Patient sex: F
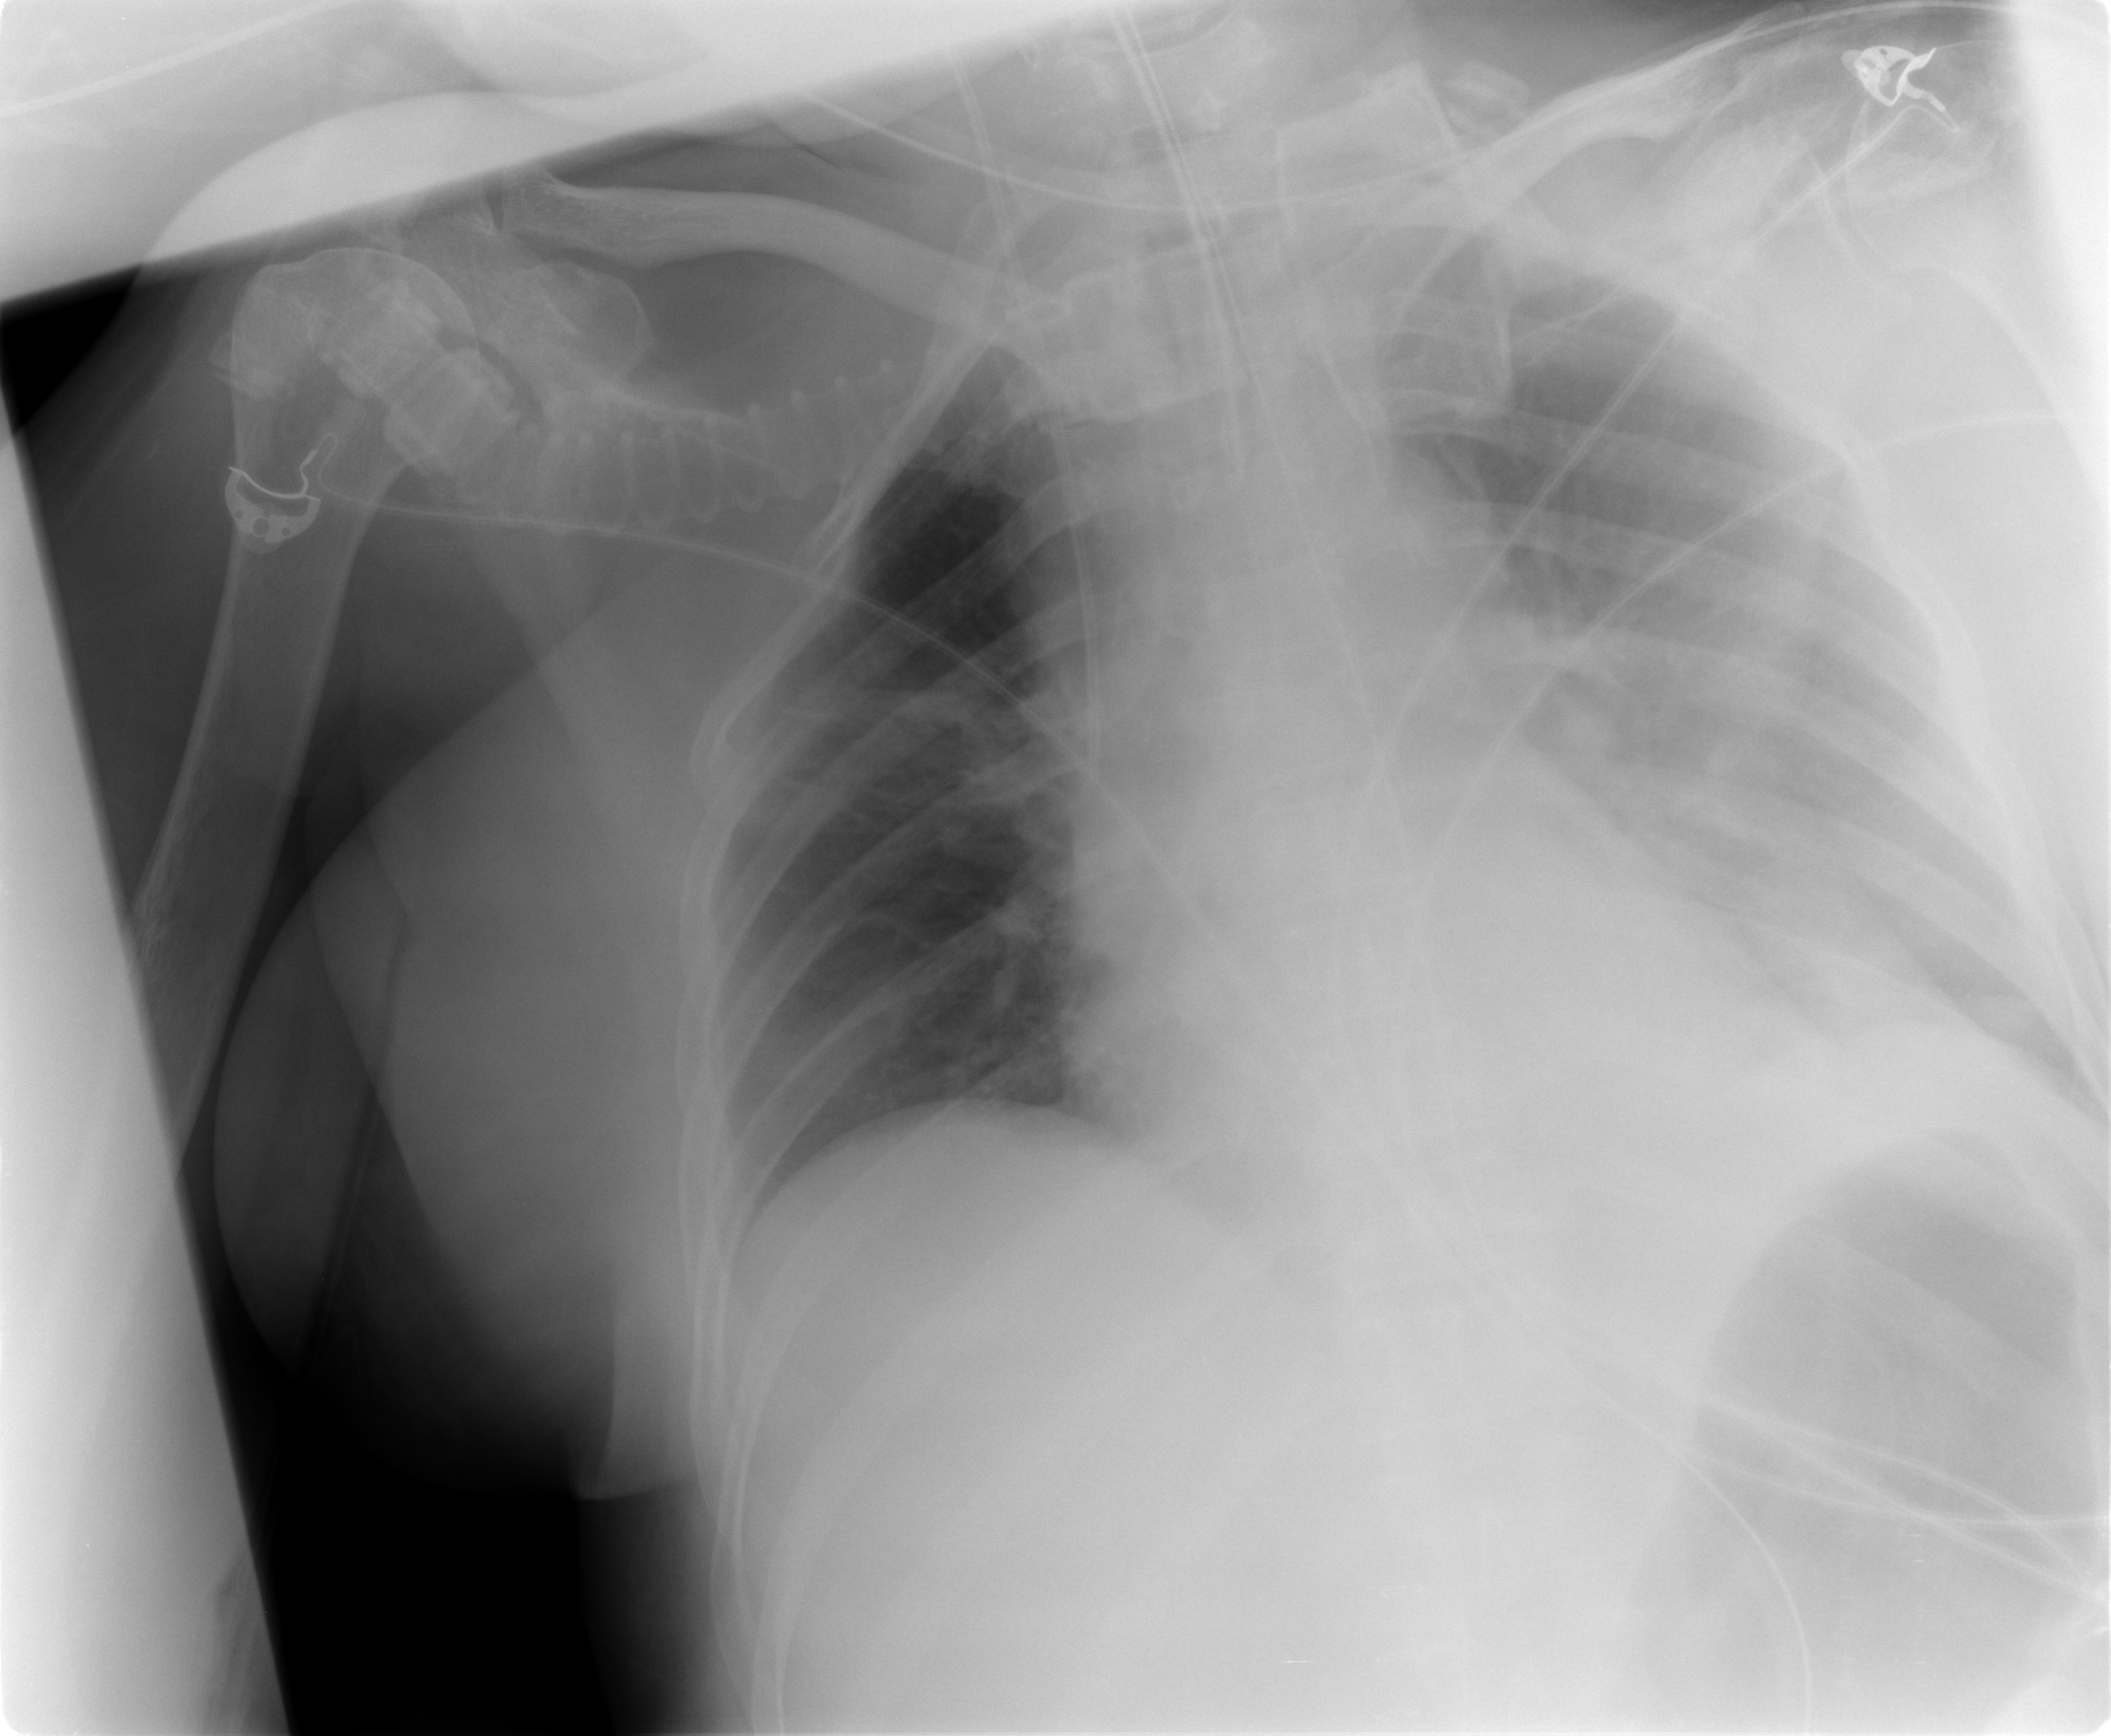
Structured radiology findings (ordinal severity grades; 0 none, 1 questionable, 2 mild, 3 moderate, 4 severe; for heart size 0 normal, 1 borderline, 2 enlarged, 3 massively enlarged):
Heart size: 0
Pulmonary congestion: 0
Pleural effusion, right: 0
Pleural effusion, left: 3
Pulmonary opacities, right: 0
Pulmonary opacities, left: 0
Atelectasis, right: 0
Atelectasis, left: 3